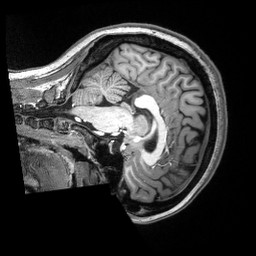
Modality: T1w
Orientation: sagittal